Interaction volume radius: 10 \u00c5
Interaction volume height: 30 \u00c5
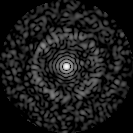
Disorder parameter: 0.8481